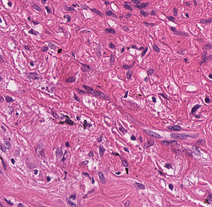
Tumor epithelial tissue: no
Tumor-associated stroma tissue: yes
Normal tissue: no